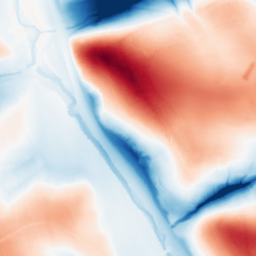
Category: classical
Decomposition family: gaussian_anisotropic
Decomposition parameters: sigma_x: 5
sigma_y: 50
Upsampling method: lanczos
Upsampling parameters: scale: 8
Upsampling scale: 8